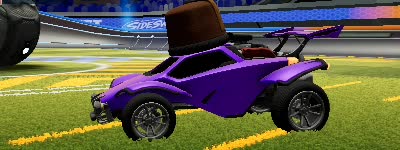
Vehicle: octane